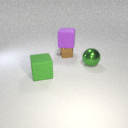
small brown metal cube below large purple rubber cube